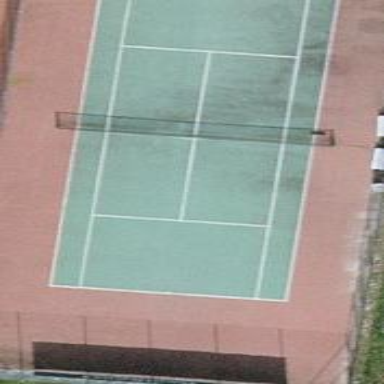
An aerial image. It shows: Tennis court on the leisure land pitch.